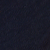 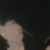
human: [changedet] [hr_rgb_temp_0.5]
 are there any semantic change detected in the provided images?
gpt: An island constructed on a bed of dredged sand and rock was built in the sea.